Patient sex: F
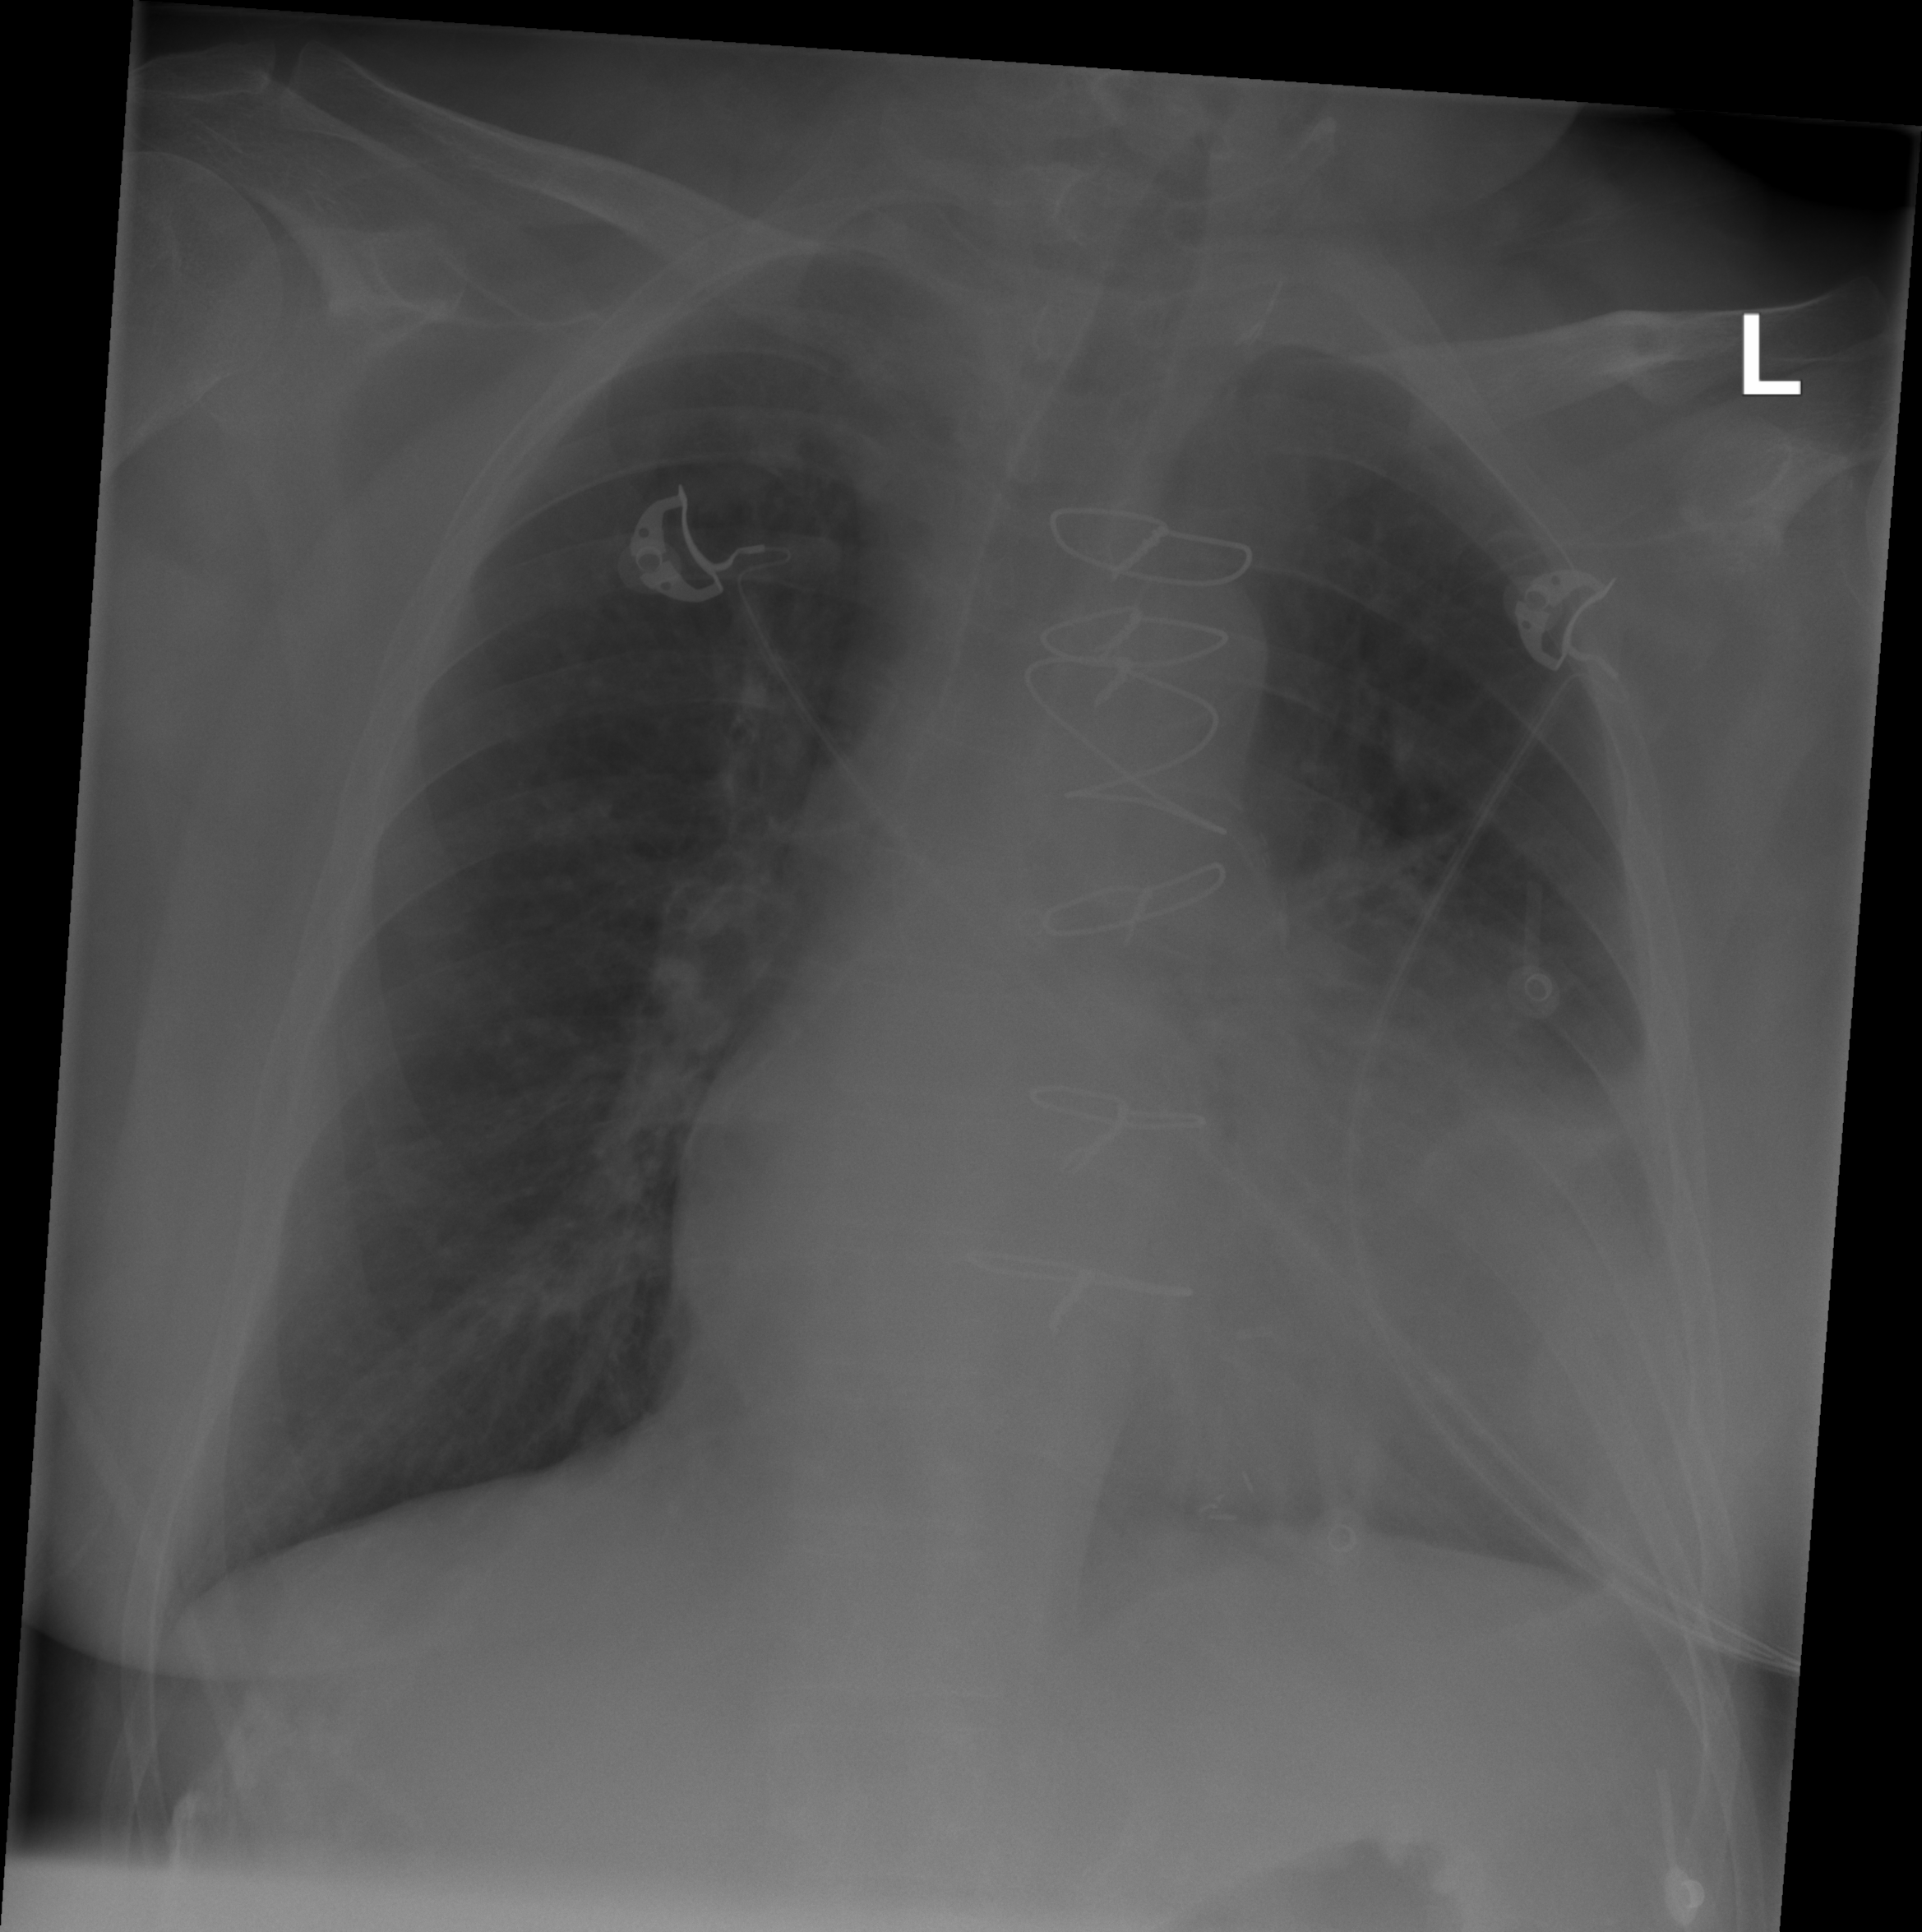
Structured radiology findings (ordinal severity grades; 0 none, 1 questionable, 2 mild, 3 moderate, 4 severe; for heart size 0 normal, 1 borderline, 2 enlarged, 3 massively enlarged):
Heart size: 0
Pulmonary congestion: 0
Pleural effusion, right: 0
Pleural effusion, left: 0
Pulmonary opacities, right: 0
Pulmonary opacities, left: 0
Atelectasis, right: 0
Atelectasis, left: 2